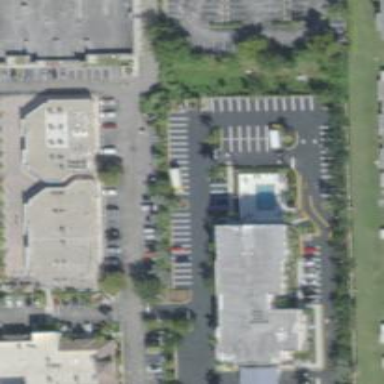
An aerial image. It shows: Parking space is available.